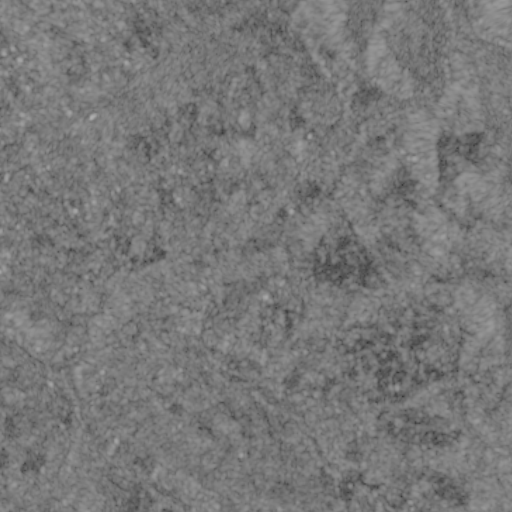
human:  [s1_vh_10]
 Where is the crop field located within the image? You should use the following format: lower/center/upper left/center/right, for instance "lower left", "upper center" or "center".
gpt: The crop field is located in the upper center of the image.
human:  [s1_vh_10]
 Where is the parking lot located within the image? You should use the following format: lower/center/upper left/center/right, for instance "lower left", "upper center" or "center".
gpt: The parking lot is located in the lower left of the image.
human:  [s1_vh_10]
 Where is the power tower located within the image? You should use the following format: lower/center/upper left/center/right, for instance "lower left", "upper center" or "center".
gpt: The power tower is located in the upper right of the image.
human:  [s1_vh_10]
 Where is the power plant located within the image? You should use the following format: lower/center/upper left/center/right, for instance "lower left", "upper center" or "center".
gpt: There is no power plant in the image.

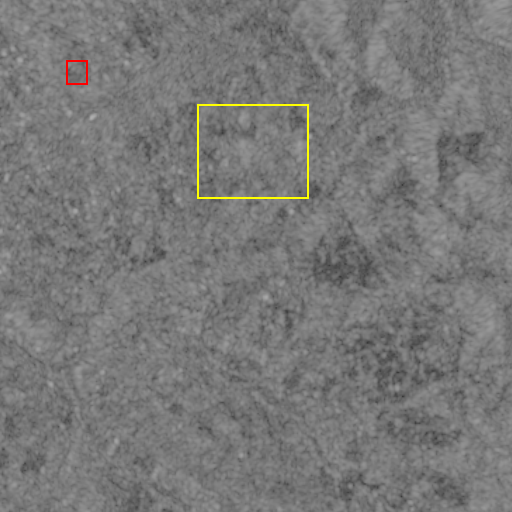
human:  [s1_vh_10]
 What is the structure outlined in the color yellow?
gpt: The structure outlined in yellow is a crop field.
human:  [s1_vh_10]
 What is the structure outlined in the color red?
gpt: The structure outlined in red is a park.
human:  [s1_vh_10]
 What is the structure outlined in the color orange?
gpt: There is no orange outline.